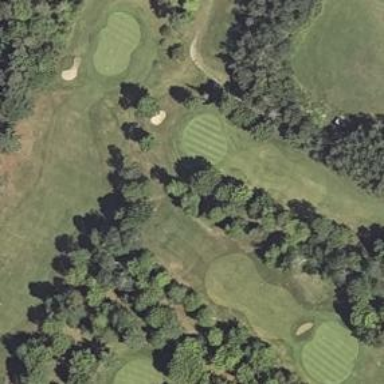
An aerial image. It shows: Golf fairway surrounded by grass.